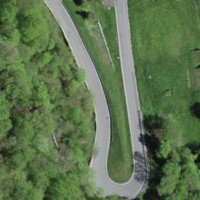
EUNIS habitat code: 44
Species observed at this site:
Cardamine heptaphylla